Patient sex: M
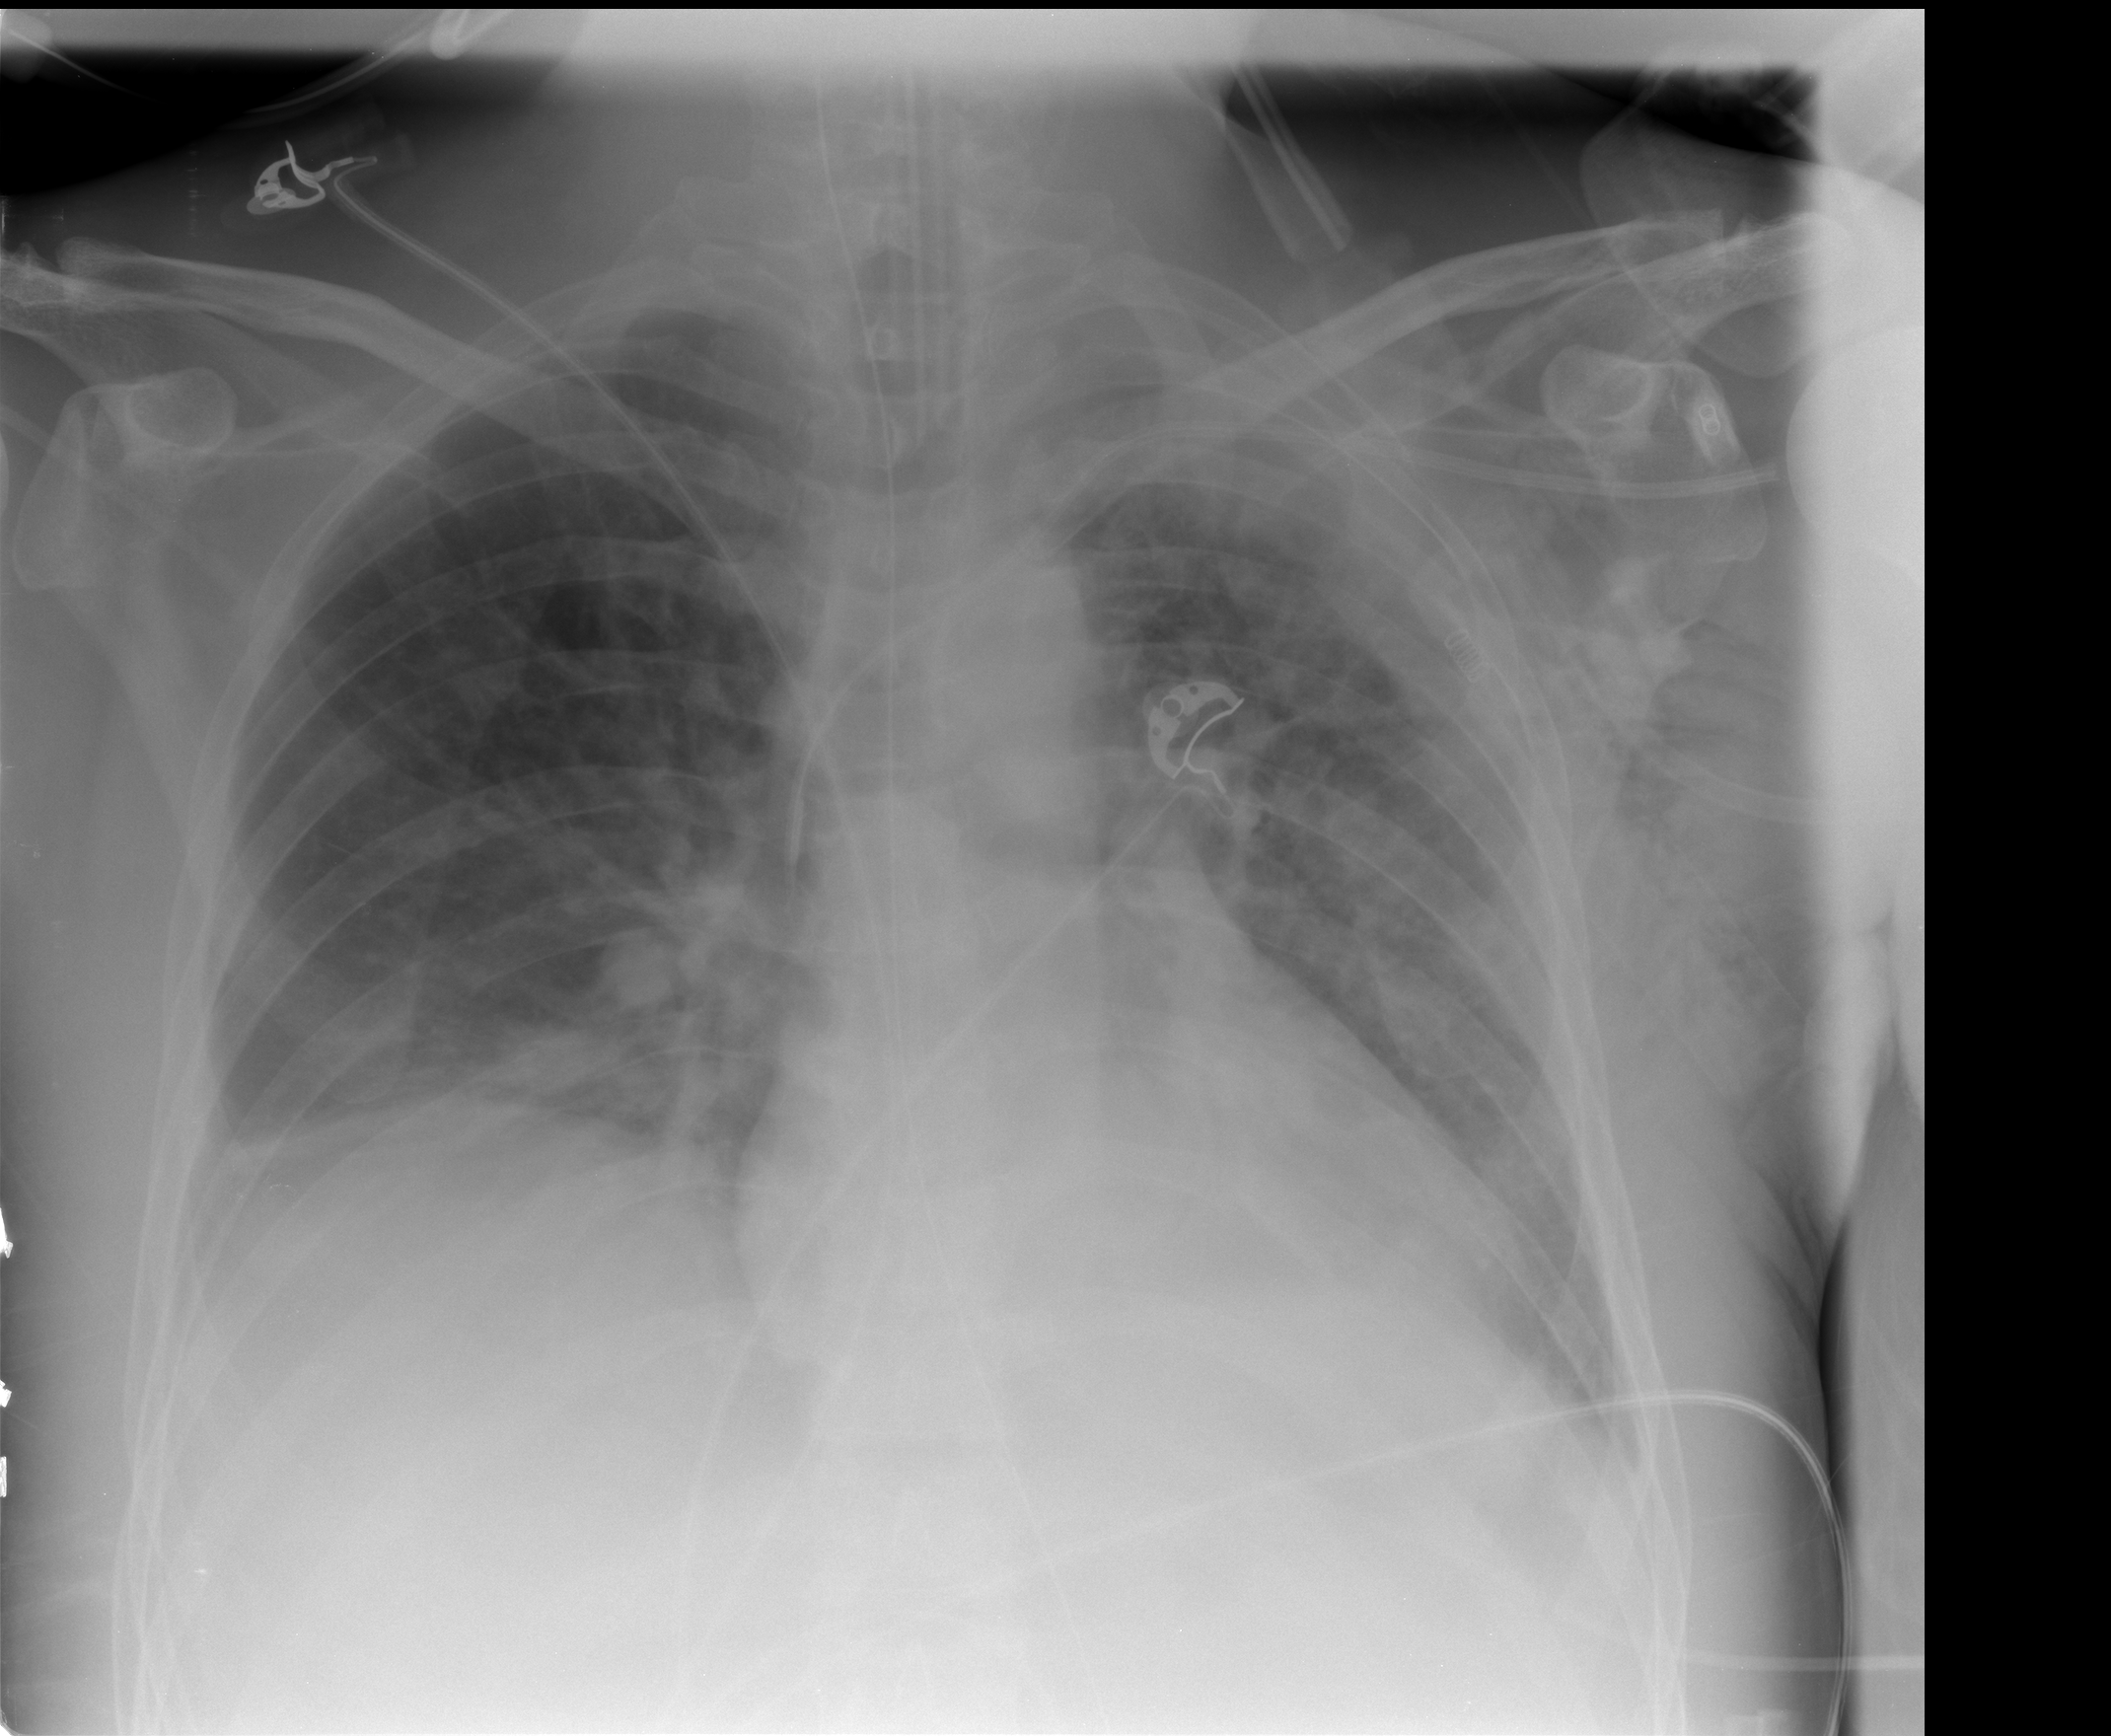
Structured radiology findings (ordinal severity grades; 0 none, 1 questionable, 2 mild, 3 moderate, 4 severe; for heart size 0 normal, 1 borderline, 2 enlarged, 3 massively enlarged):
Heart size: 0
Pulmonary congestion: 2
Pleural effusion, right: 2
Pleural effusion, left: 2
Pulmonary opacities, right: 2
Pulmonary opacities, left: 2
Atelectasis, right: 2
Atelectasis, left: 2